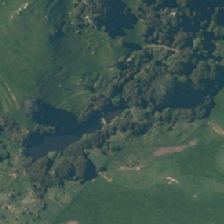
Land cover: lake_pond